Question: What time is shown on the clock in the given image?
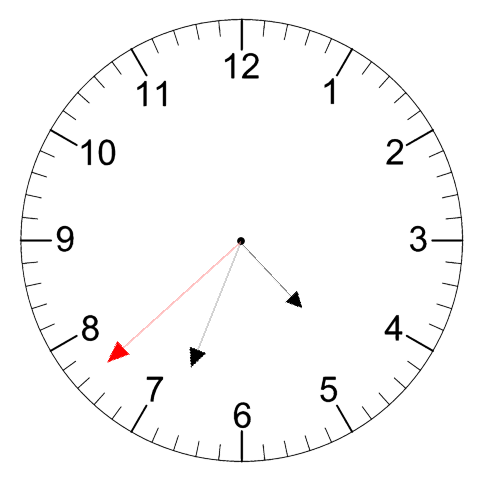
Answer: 04:33:38